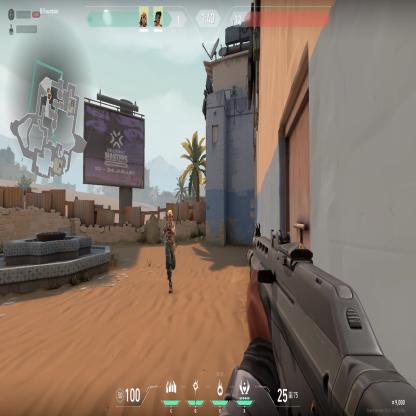
Label: teammate